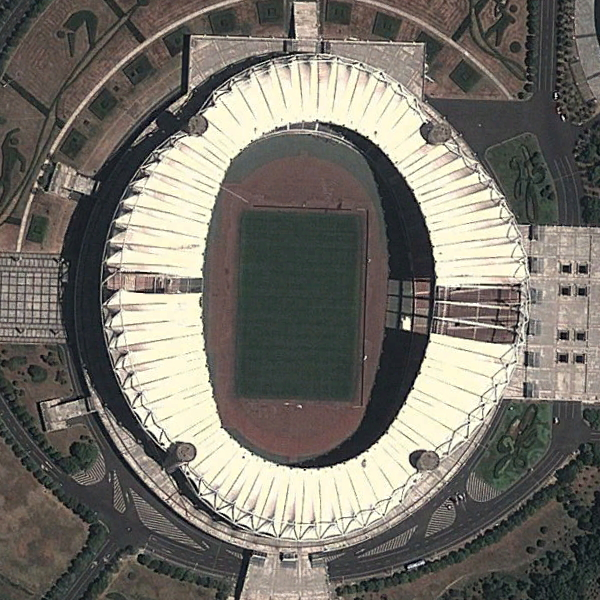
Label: Stadium